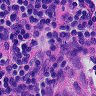
Metastatic tissue present: no